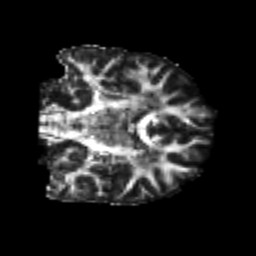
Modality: FA
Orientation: coronal
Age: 22
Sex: male
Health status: healthy
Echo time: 0.074 s